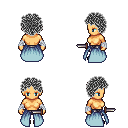
a pixel art fantasy rpg character, female body template, human, tanned skin, overskirt, metal pants, gray curly afro hairstyle, white cloth bandages, black slippers, dagger, four views (front, back, left, right), 2x2 character sprite sheet, small pixel art, hard edges, no anti-aliasing